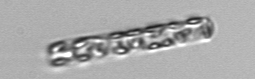
Label: Dactyliosolen_fragilissimus